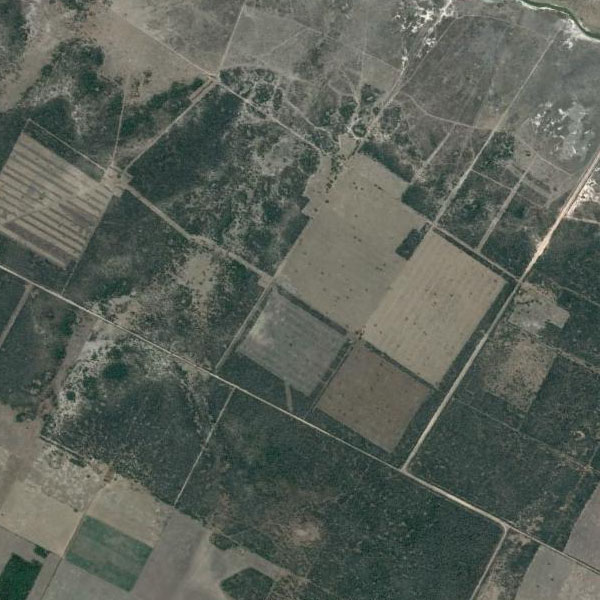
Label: Farmland